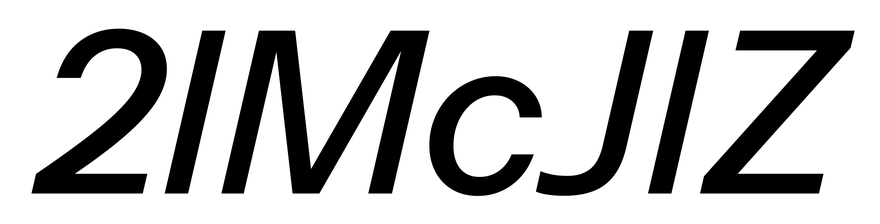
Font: InstrumentSans-Italic_Medium_Italic